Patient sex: F
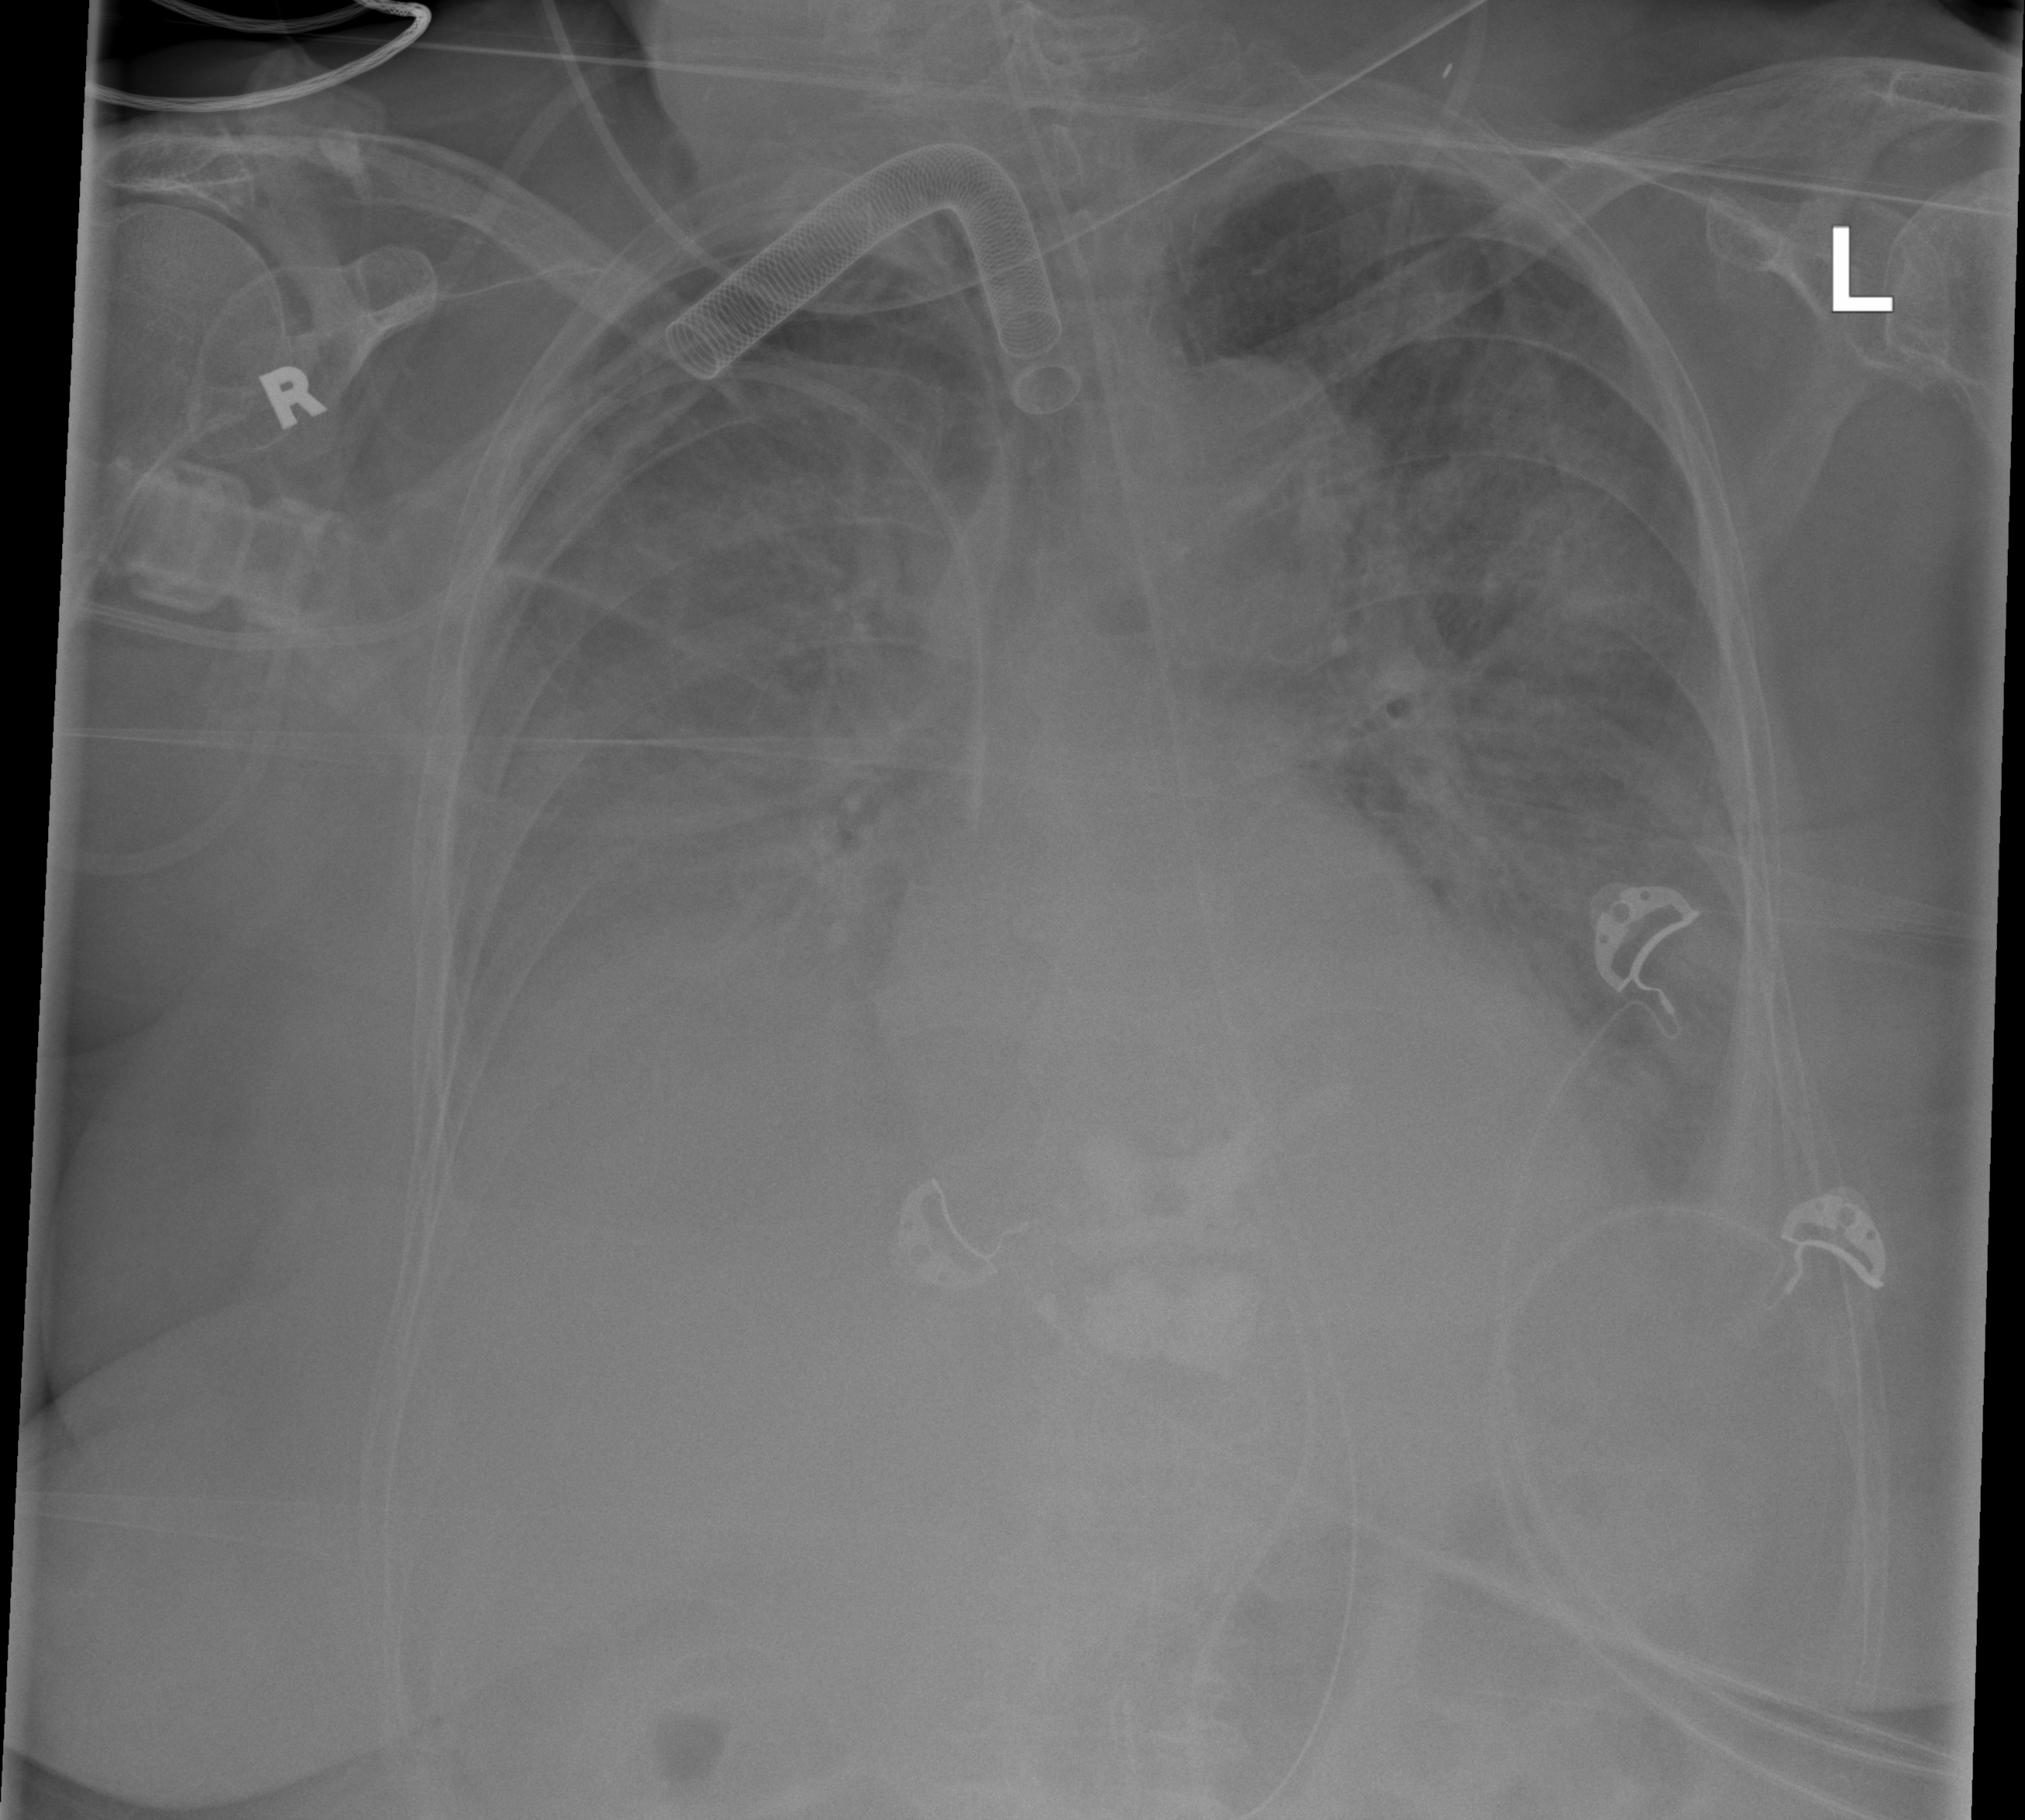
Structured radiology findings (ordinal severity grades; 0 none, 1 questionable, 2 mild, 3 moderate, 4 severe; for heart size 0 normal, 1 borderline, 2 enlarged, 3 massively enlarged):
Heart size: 0
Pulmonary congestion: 4
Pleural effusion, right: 3
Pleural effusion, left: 3
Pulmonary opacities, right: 3
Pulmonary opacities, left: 3
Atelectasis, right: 3
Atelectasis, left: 3